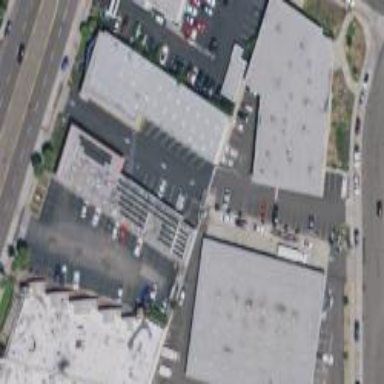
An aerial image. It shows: Industrial building.